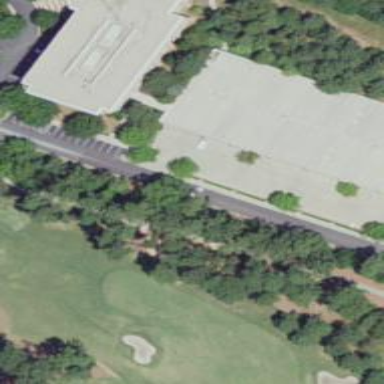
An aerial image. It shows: Golf cartpath that is also road path.